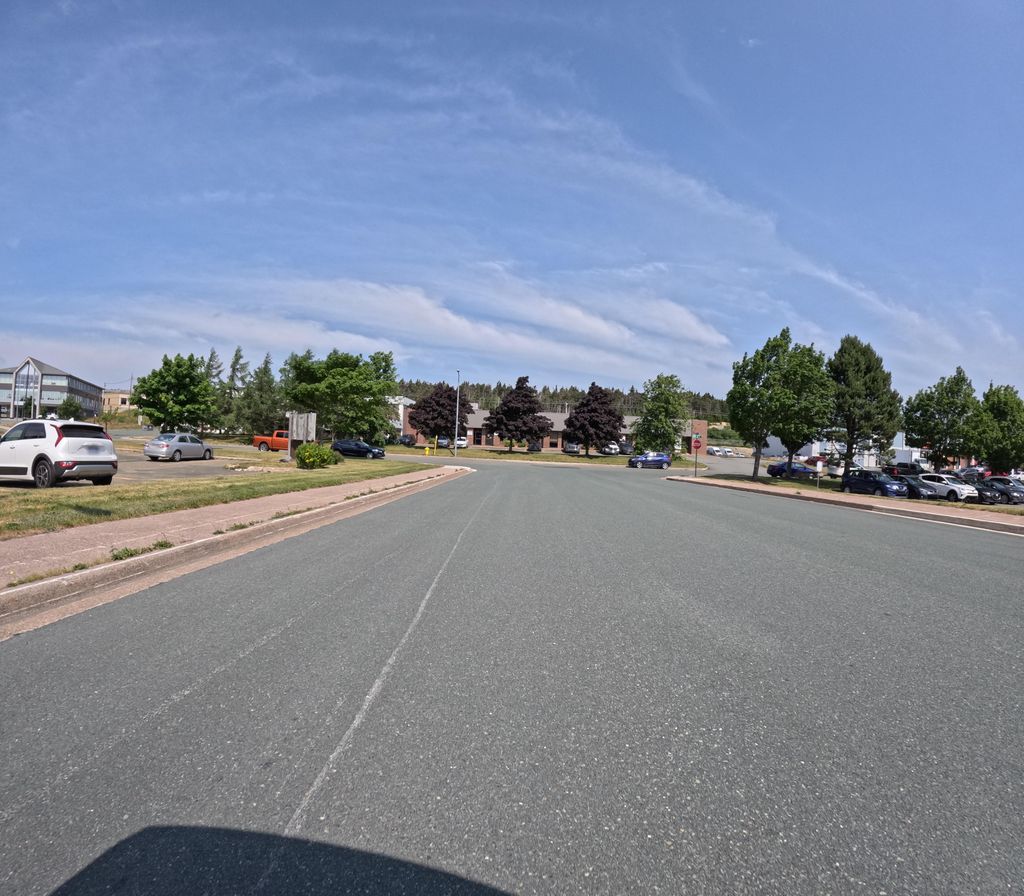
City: st_johns